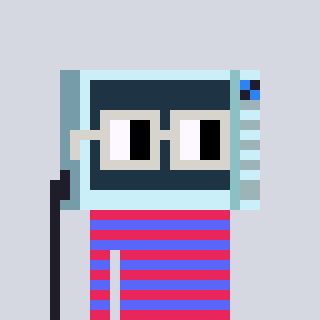
a pixel art character with square light gray glasses, a microwave-shaped head and a purple-colored body on a cool background